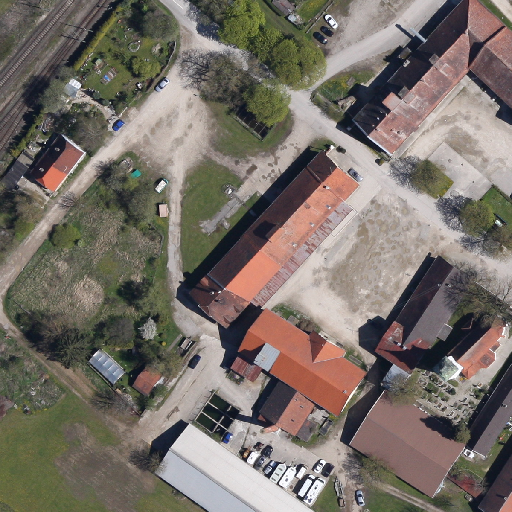
Referring expression: vehicle in the parking area